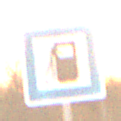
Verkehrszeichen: Tankstelle
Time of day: SunriseSunset
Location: Outdoor (Nature)
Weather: PartlyCloudy
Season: NotSpecified
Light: Natural